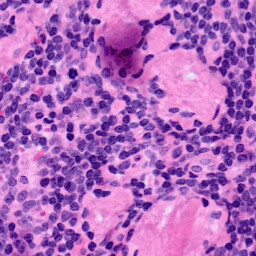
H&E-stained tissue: LymphNode